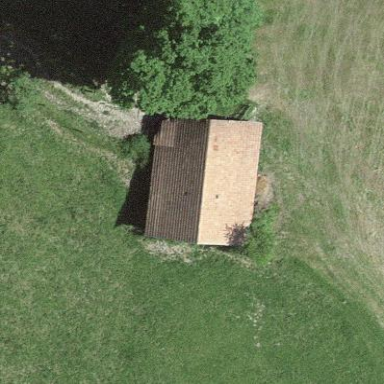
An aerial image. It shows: Rural barn.